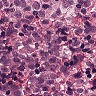
Metastatic tissue present: yes